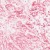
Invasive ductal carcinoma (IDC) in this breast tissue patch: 0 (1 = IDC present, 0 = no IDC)